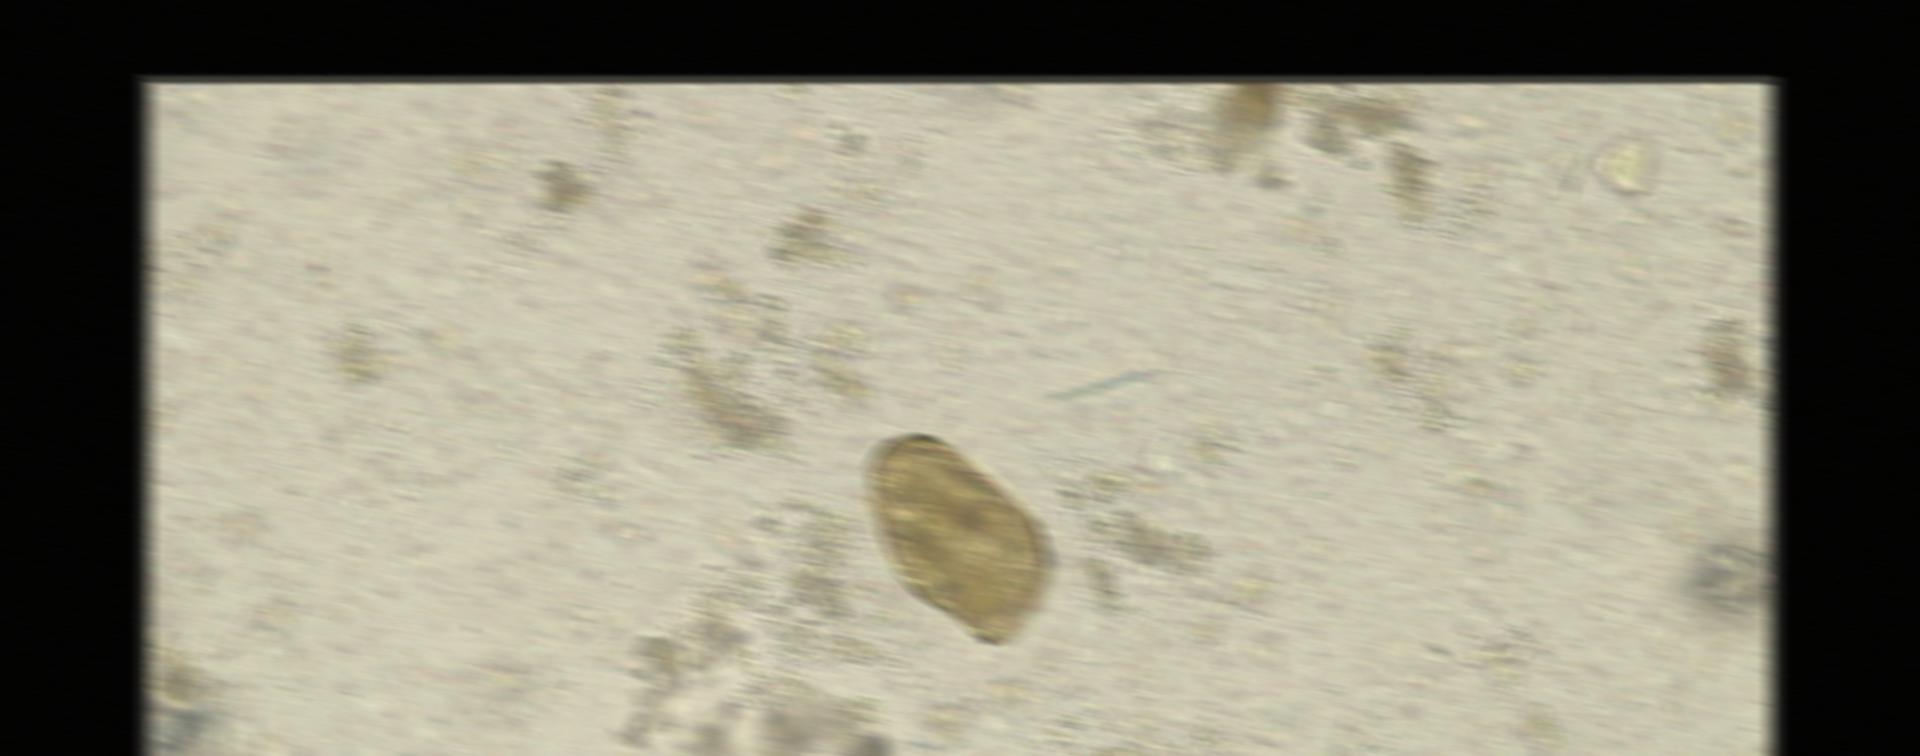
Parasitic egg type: Paragonimus spp